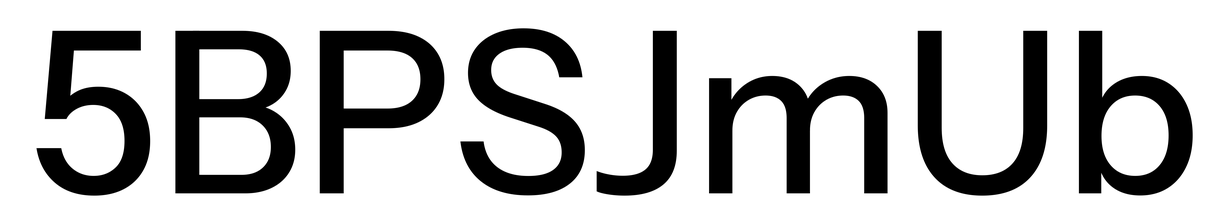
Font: InstrumentSans_Medium